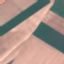
Label: AnnualCrop